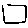
Label: square